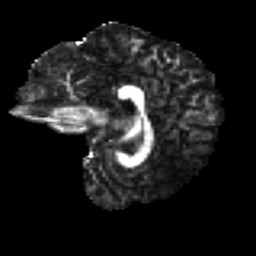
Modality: FA
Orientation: sagittal
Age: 31
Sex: female
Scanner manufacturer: ge
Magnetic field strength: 3 T
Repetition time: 7.8 s
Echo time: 0.0606 s